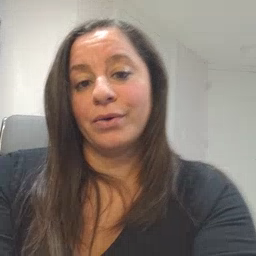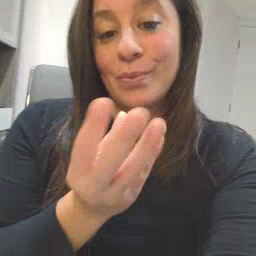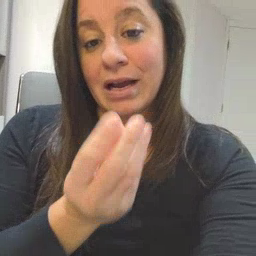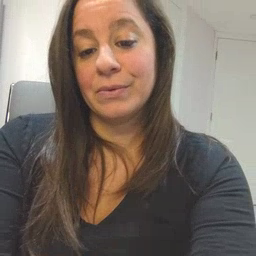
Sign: wet